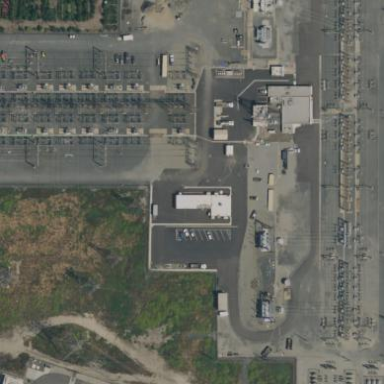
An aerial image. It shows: Outdoor substation at the transmission level.